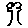
Label: tree